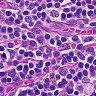
Metastatic tissue present: no